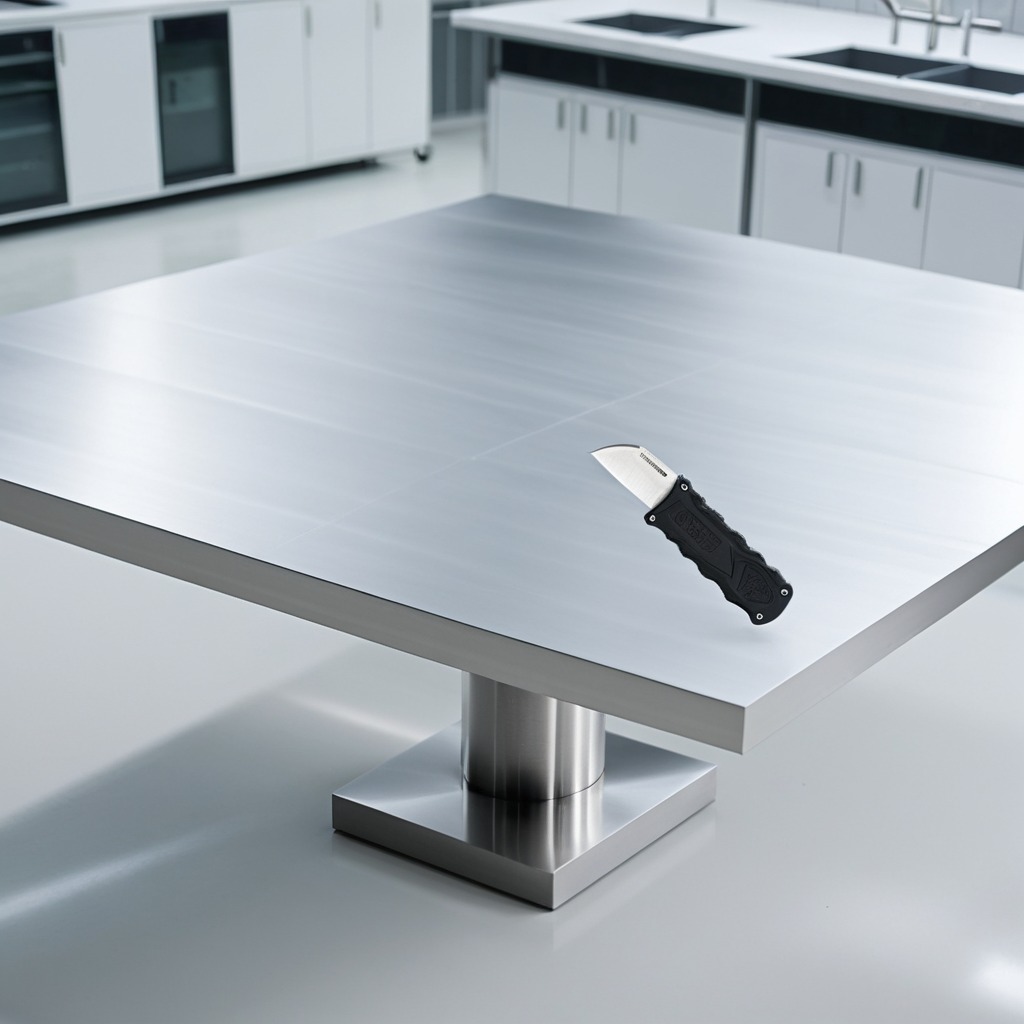
A utility knife lies on the stainless steel table.